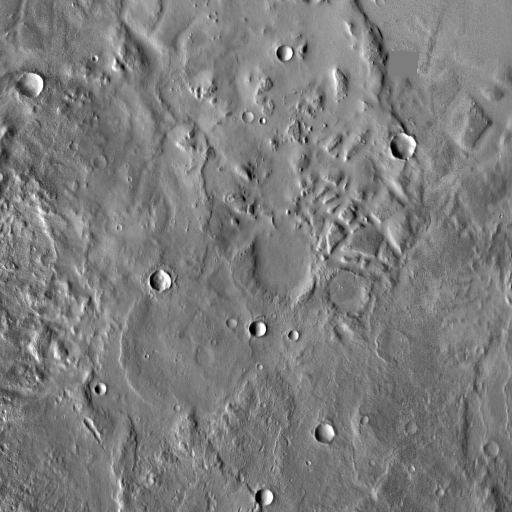
Crater classes present: Background, Other, Buried, Secondary